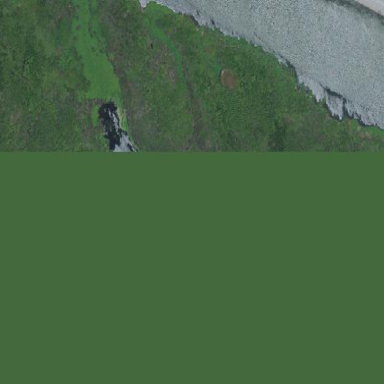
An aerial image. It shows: Marshy wetland area.